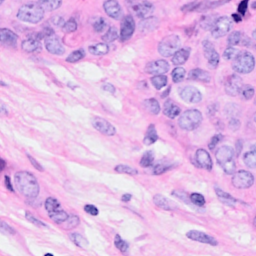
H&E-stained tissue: Breast